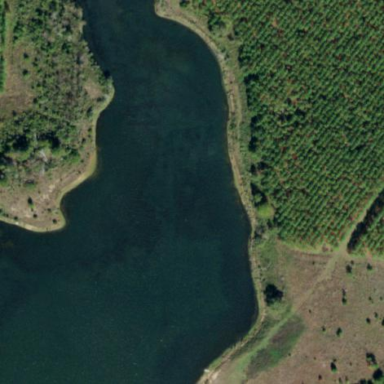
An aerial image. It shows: Reservoir of natural water.